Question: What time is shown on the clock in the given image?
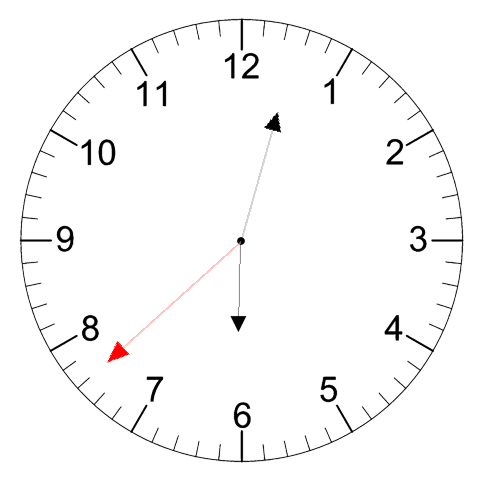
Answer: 06:02:38